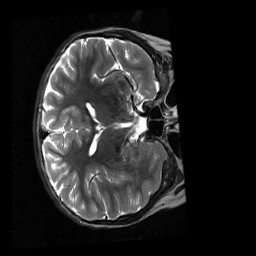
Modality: T2w
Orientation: axial
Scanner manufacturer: siemens
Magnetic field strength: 3 T
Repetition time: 6.86 s
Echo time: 0.115 s